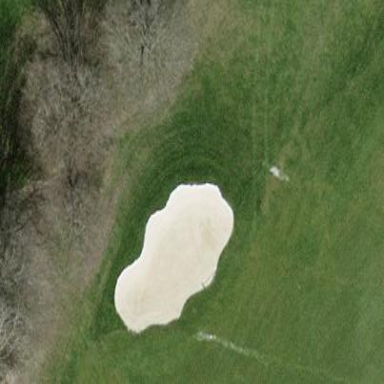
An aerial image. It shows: Golf bunker filled with sandy terrain.